Question: I want to update the status of an Amazon CloudFront distribution using the 'updatedistribution' method provided by AWS.
I don't know default value of all the required parameters.
My code is:
'''
list($before, $after) = explode('.', $domain, 2);
$domain_Items = "*." . $after;
$result = $client->updateDistribution([
'DistributionConfig' =>
[
'Aliases' =>
[
'Items' => [$domain_Items, $after],
'Quantity' => 2
],
'CallerReference' => $domain,
'Comment' => 'custom domain for ' . $domain,
'Enabled' => false,
'PriceClass' => 'PriceClass_All',
'CacheBehaviors' => [
'Items' => [
[
'AllowedMethods' =>
[
'CachedMethods' =>
[
'Items' => ['HEAD', 'GET'],
'Quantity' => 2,
],
'Items' => ['HEAD', 'GET', 'OPTIONS', 'PUT', 'POST', 'PATCH', 'DELETE'],
'Quantity' => 7,
],
'Compress' => true,
'DefaultTTL' => 0,
//'FieldLevelEncryptionId' => '<string>',
'ForwardedValues' => [
'Cookies' => [
'Forward' => 'all',
'WhitelistedNames' => [
'Quantity' => 5,
'Items' => ['Host', 'Referer', 'Orign', 'User-Agent', 'HTTP_REFERER'],
],
],
'Headers' =>
[
'Items' => ['Host', 'Referer', 'Orign', 'User-Agent', 'HTTP_REFERER'],
'Quantity' => 5
],
'QueryString' => true,
'QueryStringCacheKeys' => [
'Items' => ['Host', 'Referer', 'Orign', 'User-Agent', 'HTTP_REFERER'],
'Quantity' => 5
],
],
'LambdaFunctionAssociations' => [
'Items' => [
[
'EventType' => 'viewer-request',
'IncludeBody' => true,
'LambdaFunctionARN' => '', //<string>
]
],
'Quantity' => 1,
],
'MaxTTL' => 0,
'MinTTL' => 0,
'PathPattern' => '', //<string>
'SmoothStreaming' => true,
'TargetOriginId' => 'ELB-saglus-test-uat-web-783948842',
'TrustedSigners' => [
'Enabled' => false,
//'Items' => ['<string>'],
'Quantity' => 0,
],
'ViewerProtocolPolicy' => 'redirect-to-https',
],
],
'Quantity' => 1,
],
'DefaultCacheBehavior' =>
[
'AllowedMethods' =>
[
'CachedMethods' =>
[
'Items' => ['HEAD', 'GET'],
'Quantity' => 2,
],
'Items' => ['HEAD', 'GET', 'OPTIONS', 'PUT', 'POST', 'PATCH', 'DELETE'],
'Quantity' => 7,
],
'Compress' => true,
'DefaultTTL' => 0,
'FieldLevelEncryptionId' => '',
'ForwardedValues' =>
[
'Cookies' =>
[
'Forward' => 'all'
],
'WhitelistedNames' => [
'Quantity' => 5,
'Items' => ['Host', 'Referer', 'Orign', 'User-Agent', 'HTTP_REFERER'],
],
'Headers' =>
[
'Items' => ['Host', 'Referer', 'Orign', 'User-Agent', 'HTTP_REFERER'],
'Quantity' => 5,
],
'QueryString' => true,
'QueryStringCacheKeys' => [
'Items' => ['Host', 'Referer', 'Orign', 'User-Agent', 'HTTP_REFERER'],
'Quantity' => 5, // REQUIRED
],
],
'LambdaFunctionAssociations' => [
'Items' => [
[
'EventType' => 'viewer-request',
'IncludeBody' => false,
'LambdaFunctionARN' => '', // REQUIRED <string>
]
],
'Quantity' => 1, // REQUIRED
],
'MaxTTL' => 600,
'MinTTL' => 0,
'SmoothStreaming' => false,
'TargetOriginId' => 'ELB-saglus-test-uat-web-783948842',
'TrustedSigners' =>
[
'Enabled' => false,
'Quantity' => 0
],
'ViewerProtocolPolicy' => 'redirect-to-https'
],
'DefaultRootObject' => '',
'HttpVersion' => 'http2',
'IsIPV6Enabled' => false,
'Logging' => [
'Bucket' => 'saglus-aws-logs.s3.amazonaws.com', // REQUIRED
'Enabled' => true, // REQUIRED
'IncludeCookies' => true, // REQUIRED
'Prefix' => 'logs-for-' . $domain, // REQUIRED
],
'Origins' =>
[
'Items' =>
[
[
'CustomHeaders' =>
[
'Items' =>
[
[
'HeaderName' => 'X-Origin-Verify',
'HeaderValue' => 'cnxpwcausbtobmebhebadbergdifn'
],
],
'Quantity' => 1
],
'CustomOriginConfig' =>
[
'HTTPPort' => 80,
'HTTPSPort' => 443,
'OriginKeepaliveTimeout' => 5,
'OriginProtocolPolicy' => 'http-only',
'OriginReadTimeout' => 120,
'OriginSslProtocols' =>
[
'Items' => ['TLSv1'],
'Quantity' => 1
],
],
'DomainName' => 'saglus-test-uat-web-783948842.us-east-1.elb.amazonaws.com',
'Id' => 'ELB-saglus-test-uat-web-783948842',
'OriginPath' => ''
],
],
'Quantity' => 1,
],
'WebACLId' => '108e7697-00db-4330-8d55-bbe57ca94e44'
],
'Id' => $distribution_id,
'IfMatch' => $ETag,
]);
'''
However, I get the error:

Reference link: <URL>
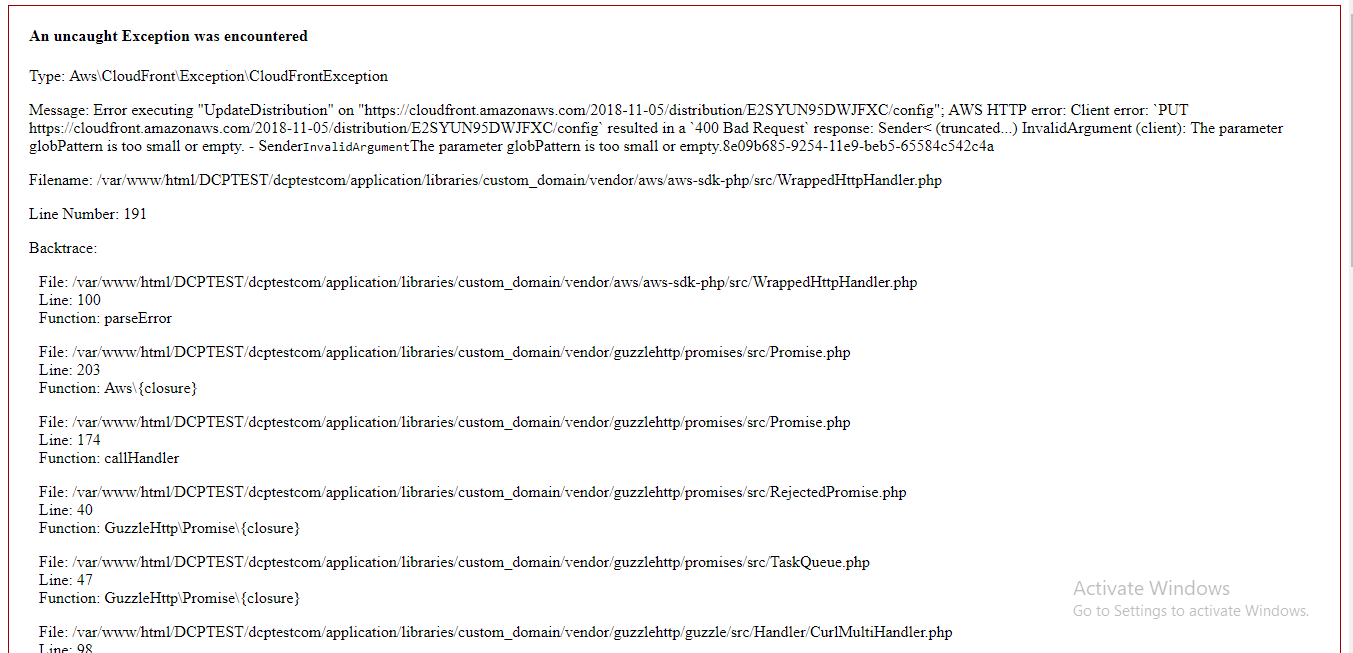
Answer: '''
$client = new Aws\CloudFront\CloudFrontClient([
'region' => 'us-east-1',
'version' => 'latest',
'credentials' => [
'key' => $this->AcmKey,
'secret' => $this->AcmSecret
]
]);
// $id = 'E2SYUN95DWJFXC';
$id = $business_custom_data->distribution_id;
try {
$result = $client->getDistribution([
'Id' => $id,
]);
} catch (AwsException $e) {
// output error message if fails
echo $e->getMessage();
echo "
";
}
$currentConfig = $result["Distribution"]["DistributionConfig"];
$ETag = $result["ETag"];
$distribution = [
'CallerReference' => $currentConfig["CallerReference"], // REQUIRED
'Comment' => $currentConfig["Comment"], // REQUIRED
'DefaultCacheBehavior' => $currentConfig["DefaultCacheBehavior"], // REQUIRED
'DefaultRootObject' => $currentConfig["DefaultRootObject"],
//'Enabled' => $currentConfig["Enabled"], // REQUIRED
'Enabled' => False, // REQUIRED
'Origins' => $currentConfig["Origins"], // REQUIRED
'Aliases' => $currentConfig["Aliases"],
'CustomErrorResponses' => $currentConfig["CustomErrorResponses"],
'HttpVersion' => $currentConfig["HttpVersion"],
'CacheBehaviors' => $currentConfig["CacheBehaviors"],
'Logging' => $currentConfig["Logging"],
'PriceClass' => $currentConfig["PriceClass"],
'Restrictions' => $currentConfig["Restrictions"],
'ViewerCertificate' => $currentConfig["ViewerCertificate"],
'WebACLId' => $currentConfig["WebACLId"],
];
try {
$result = $client->updateDistribution([
'DistributionConfig' => $distribution,
'Id' => $id,
'IfMatch' => $ETag
]);
$status = true;
//var_dump($result);
//die;
} catch (AwsException $e) {
// output error message if fails
echo $e->getMessage();
echo "
";
}
'''